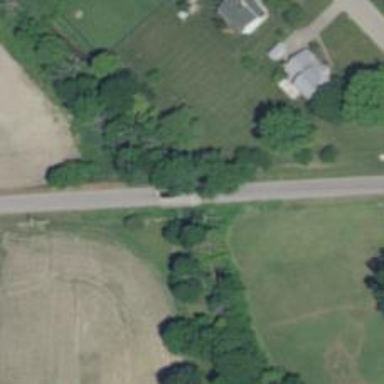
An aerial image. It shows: Unclassified road with bridge.